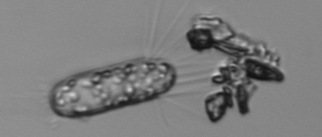
Label: Corethron_hystrix